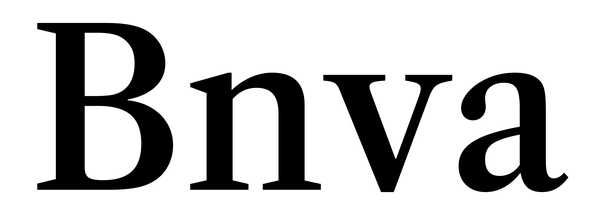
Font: LibreCaslonText_Medium